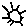
Label: sun